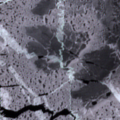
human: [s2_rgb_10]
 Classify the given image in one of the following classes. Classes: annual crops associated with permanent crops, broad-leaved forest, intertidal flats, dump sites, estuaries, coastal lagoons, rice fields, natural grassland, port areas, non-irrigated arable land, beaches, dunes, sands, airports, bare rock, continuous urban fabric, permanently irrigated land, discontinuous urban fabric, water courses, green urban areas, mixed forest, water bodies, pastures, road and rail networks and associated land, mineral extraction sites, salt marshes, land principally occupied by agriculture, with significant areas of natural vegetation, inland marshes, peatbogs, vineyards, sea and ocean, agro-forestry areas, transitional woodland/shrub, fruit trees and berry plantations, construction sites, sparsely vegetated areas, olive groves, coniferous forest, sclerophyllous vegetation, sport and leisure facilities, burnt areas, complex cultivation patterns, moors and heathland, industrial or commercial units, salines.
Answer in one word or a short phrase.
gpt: sea and ocean